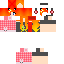
A female human skin with medium skin, wearing blonde long hair dressed in a red hoodie and red skirt, featuring a closed mouth.